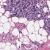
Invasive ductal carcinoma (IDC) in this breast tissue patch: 0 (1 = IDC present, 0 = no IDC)